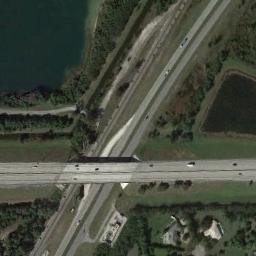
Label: overpass